Interaction volume radius: 5 \u00c5
Interaction volume height: 35 \u00c5
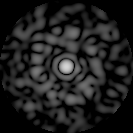
Disorder parameter: 0.8636